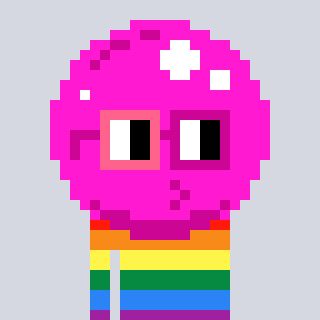
a pixel art character with square pink and red glasses, a bubblegum-shaped head and a magenta-colored body on a cool background